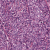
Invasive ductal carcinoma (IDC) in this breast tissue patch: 1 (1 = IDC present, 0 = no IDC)